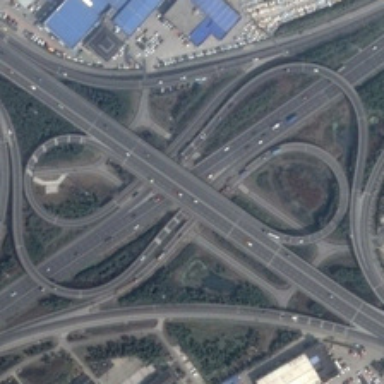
Several buildings with parking lots and many green plants are near a viaduct .